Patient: sex F, age 70
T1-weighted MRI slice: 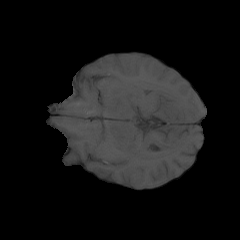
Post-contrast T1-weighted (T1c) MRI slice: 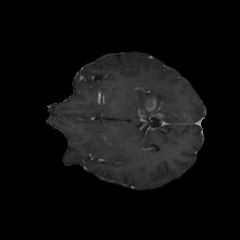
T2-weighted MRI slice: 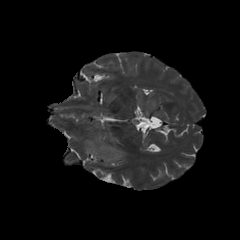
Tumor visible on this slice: yes
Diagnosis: Glioblastoma, IDH-wildtype
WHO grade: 4